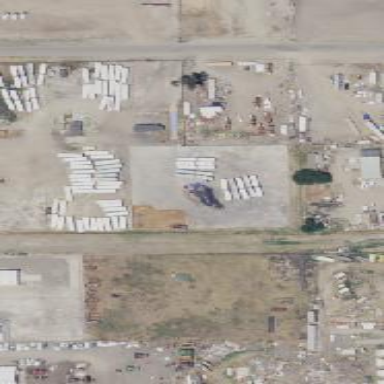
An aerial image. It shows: Scrap yard situated in industrial area.